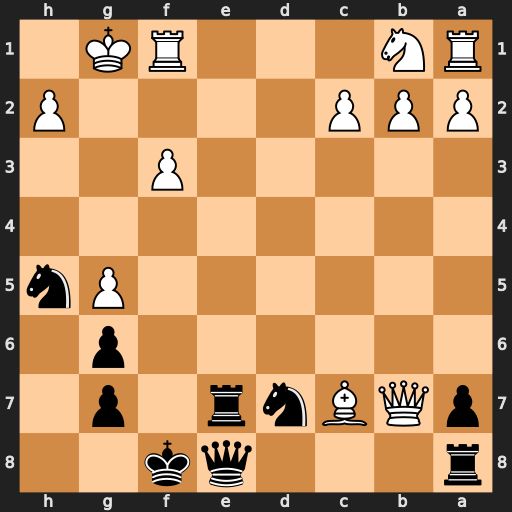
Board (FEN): r3qk2/pQBnr1p1/6p1/6Pn/8/5P2/PPP4P/RN3RK1
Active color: b
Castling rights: -
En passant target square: -
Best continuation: Nc5 Qd5 Rxc7 Qd6+ Qe7